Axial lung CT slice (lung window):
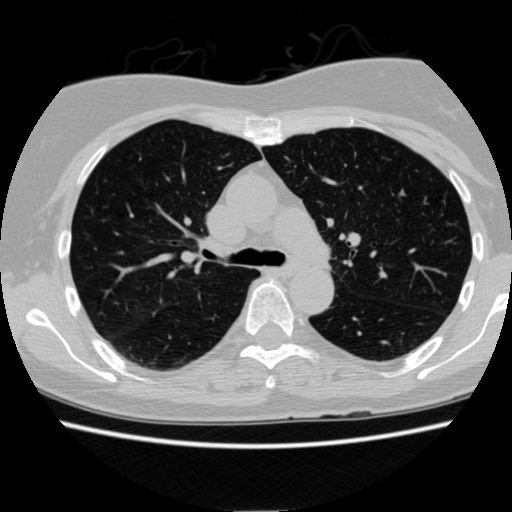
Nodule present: no